Question: this is the heatmap of the question. Each task can only be assigned to one person, and each person can only be assigned one task. How to allocate to maximize total profit? (all profits are multiples of ten), and output the maximum profit.
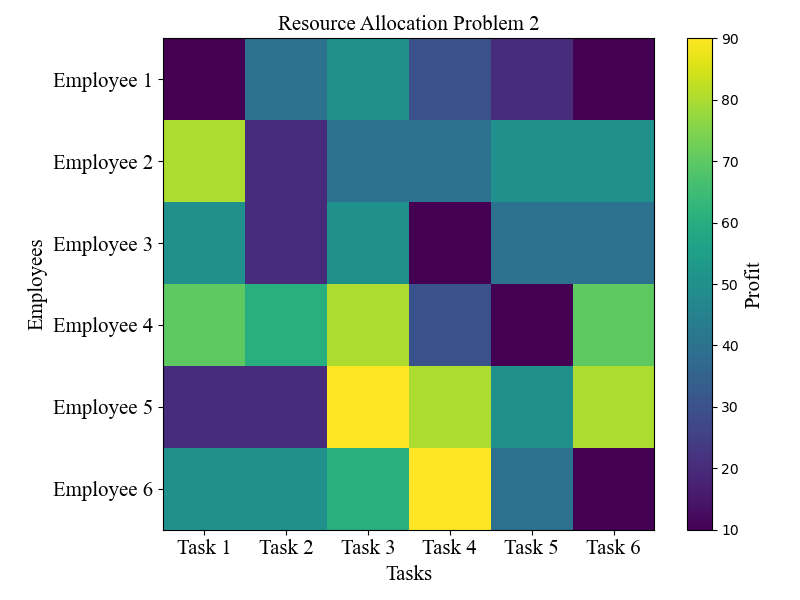
Answer: 410